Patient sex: F
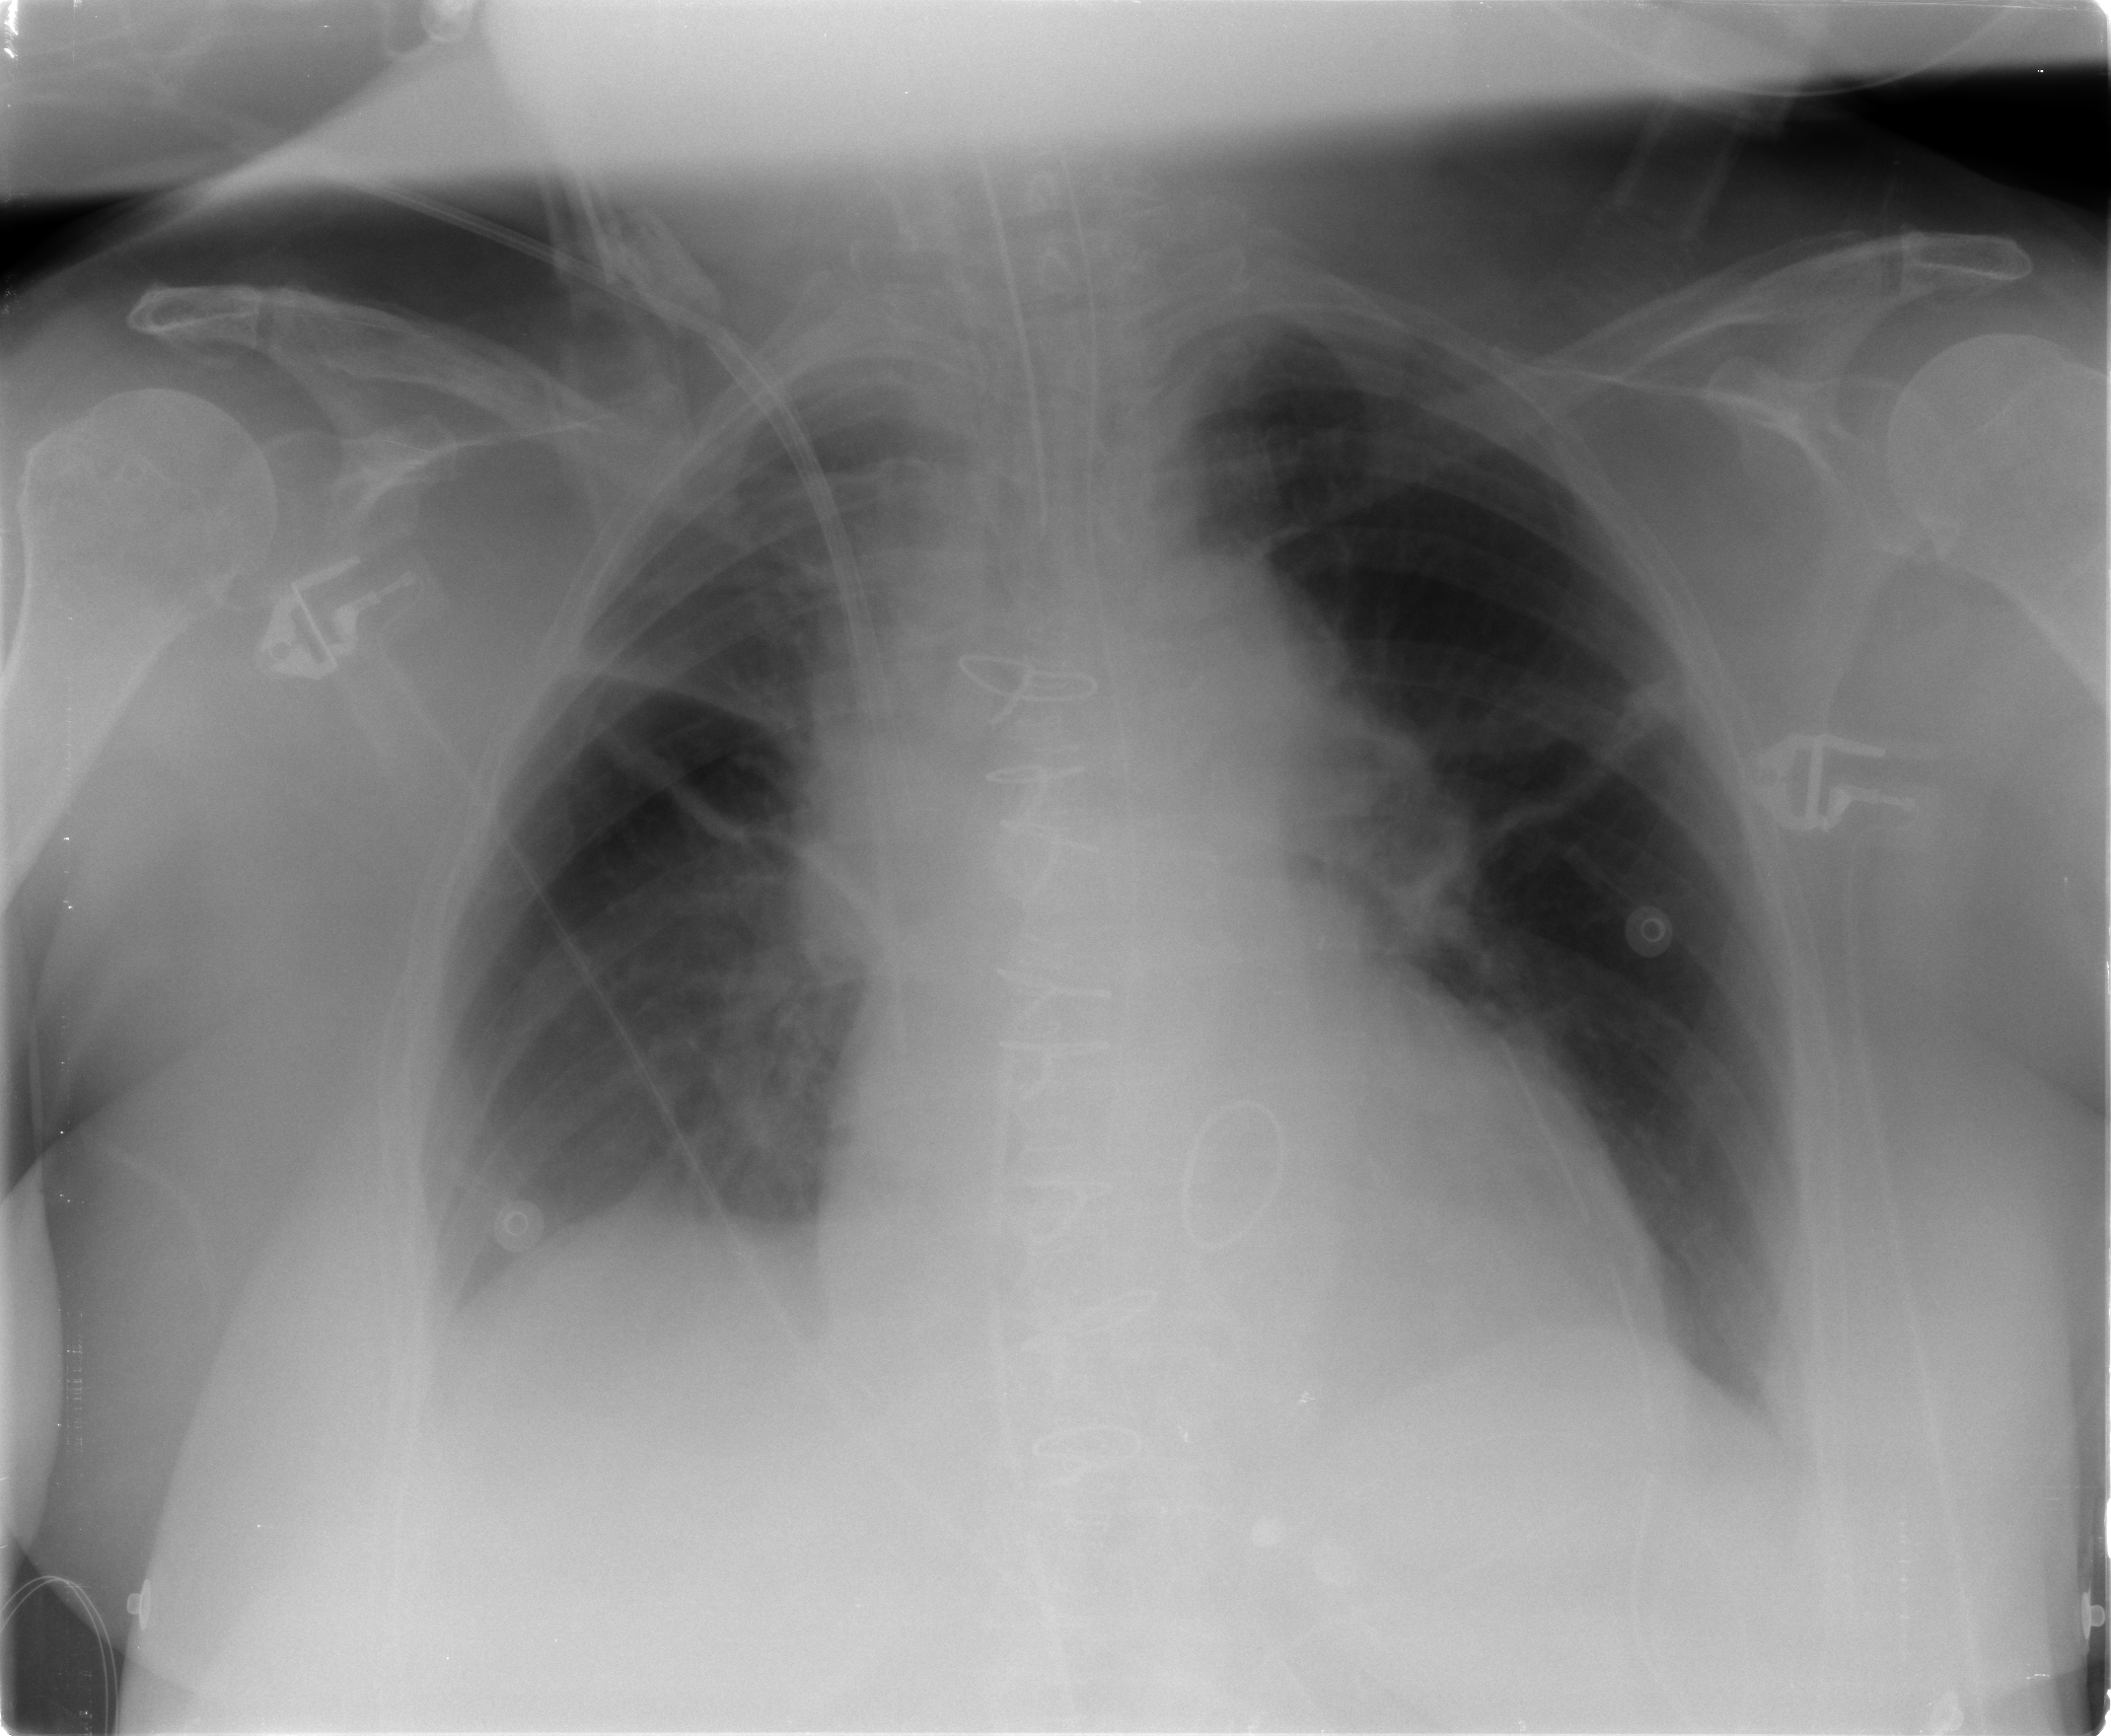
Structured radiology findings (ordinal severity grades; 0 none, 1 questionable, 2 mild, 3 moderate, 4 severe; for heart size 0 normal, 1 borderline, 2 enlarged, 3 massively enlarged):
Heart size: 2
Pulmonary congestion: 2
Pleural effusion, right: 2
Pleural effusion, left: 2
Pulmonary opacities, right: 0
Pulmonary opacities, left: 0
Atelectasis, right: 2
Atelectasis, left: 2